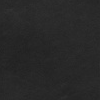
Atmospheric dust classification: dusty